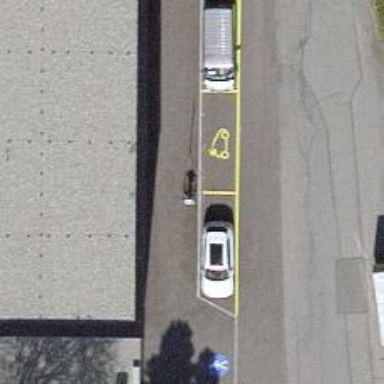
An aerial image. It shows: Charging station.